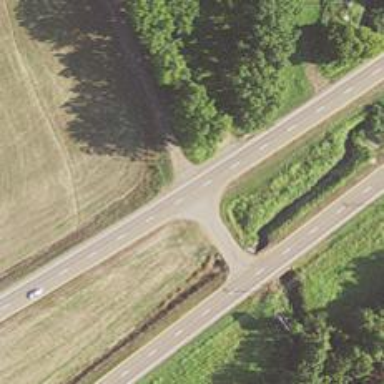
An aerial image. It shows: Asphalt dual carriageway categorized as trunk highway.